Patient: sex M, age 46
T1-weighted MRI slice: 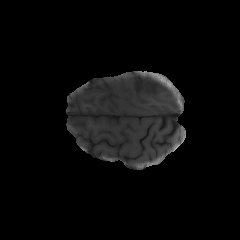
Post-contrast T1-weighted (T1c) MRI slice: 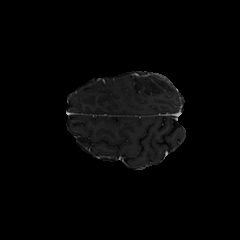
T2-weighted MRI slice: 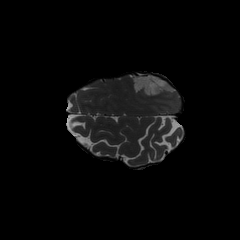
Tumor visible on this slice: yes
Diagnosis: Astrocytoma, IDH-mutant
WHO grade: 3